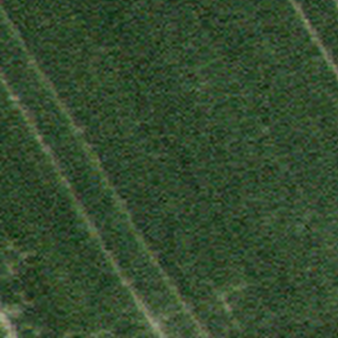
Label: other